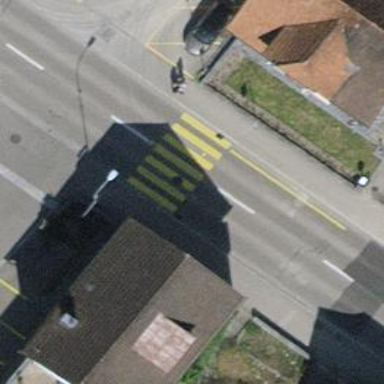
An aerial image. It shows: Uncontrolled zebra crossing with zebra markings.